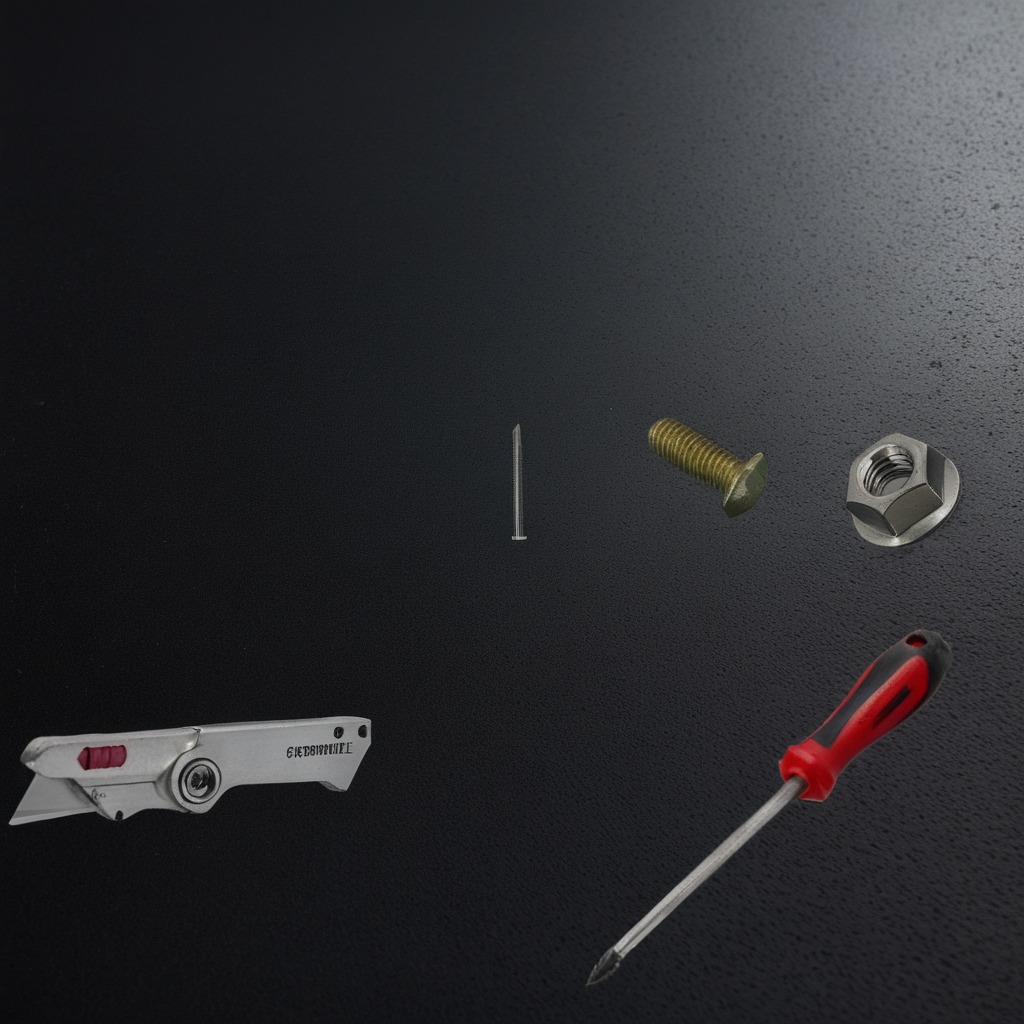
A utility knife, a metal machine screw, an iron nail, a screwdriver, and a metal nut are lying on the granite tabletop.